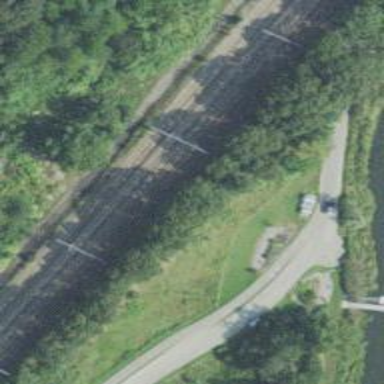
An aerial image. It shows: Railway spur service.